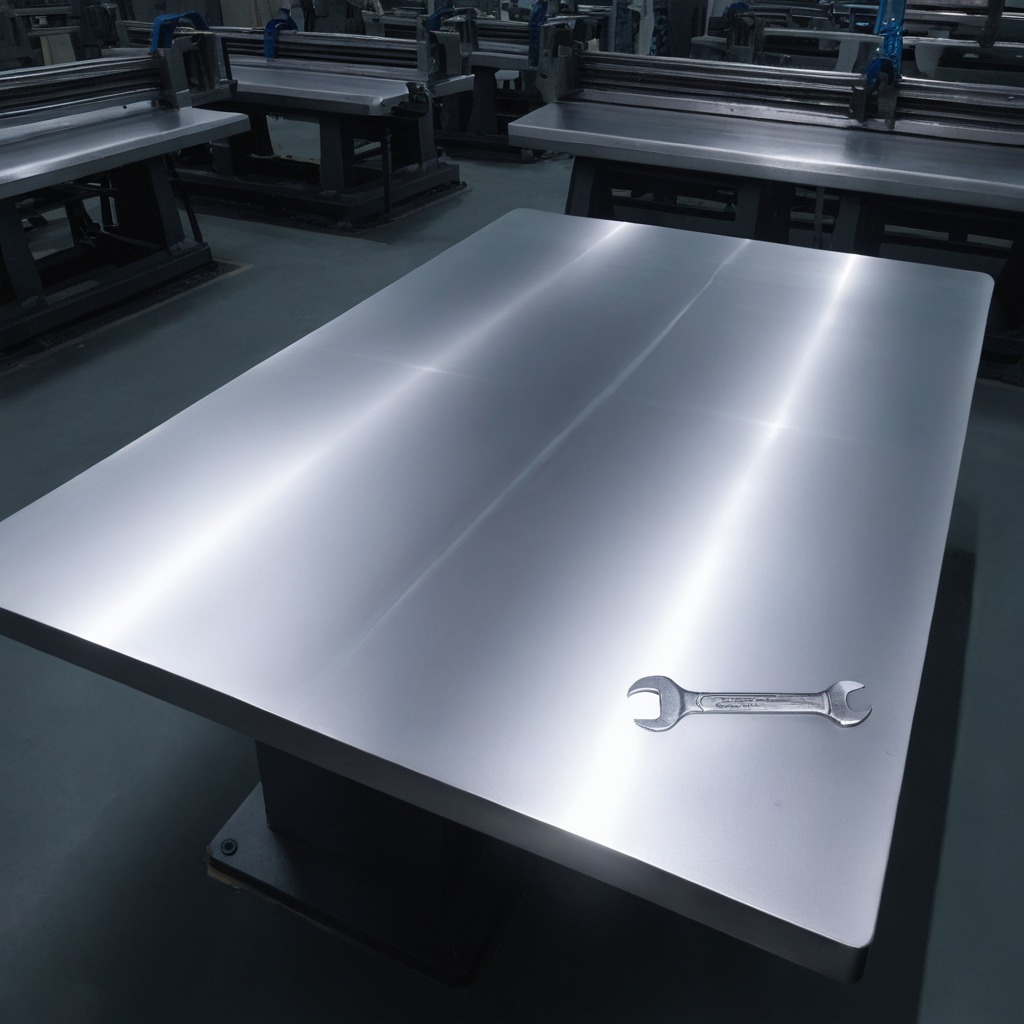
An wrench is lying on the clean empty table in the basement in the evening.